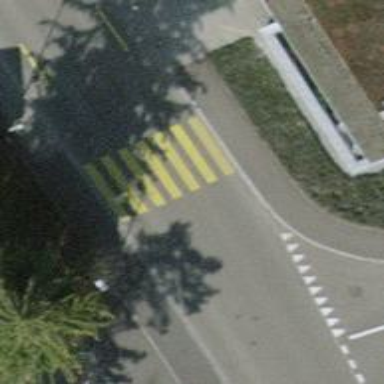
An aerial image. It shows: Uncontrolled road crossing.